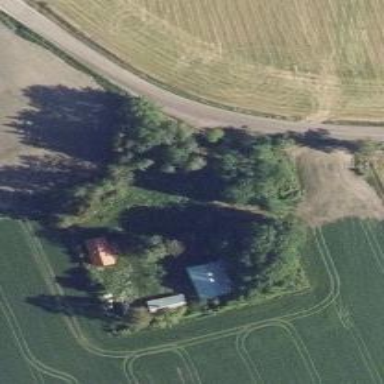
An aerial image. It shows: Farm.